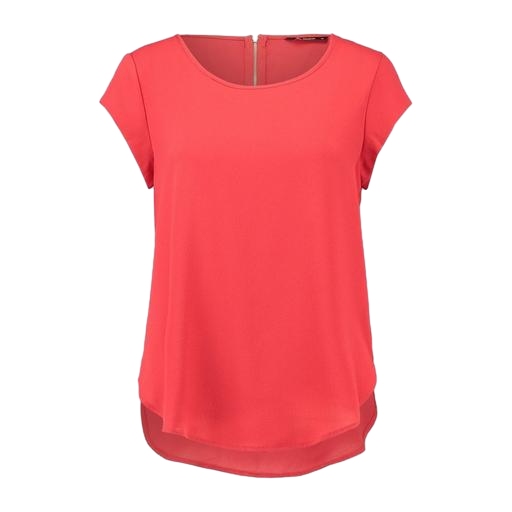
short-sleeve top only macy, red plus size printed t-shirt only macy, red petite high-low top only macy, white background